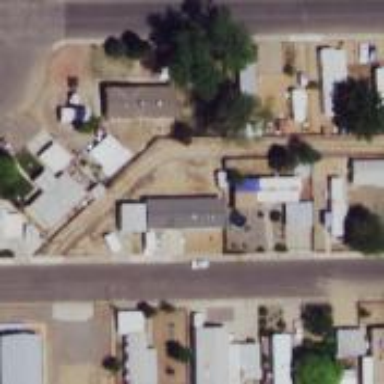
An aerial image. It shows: Alley classified as service road.